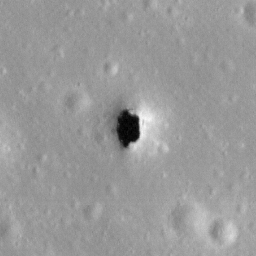
Pit: Mare Serenitatis Pit
Host crater: Mare Serenitatis
Host type: mare
Lunar coordinates: latitude 35.104, longitude 17.402